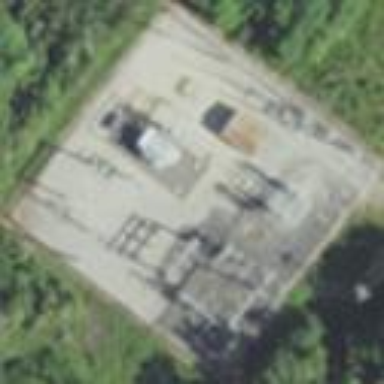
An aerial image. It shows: Distribution-level power substation.